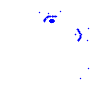
Particle: pion